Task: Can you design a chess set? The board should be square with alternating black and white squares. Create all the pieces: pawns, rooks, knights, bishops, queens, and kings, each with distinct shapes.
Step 1697:
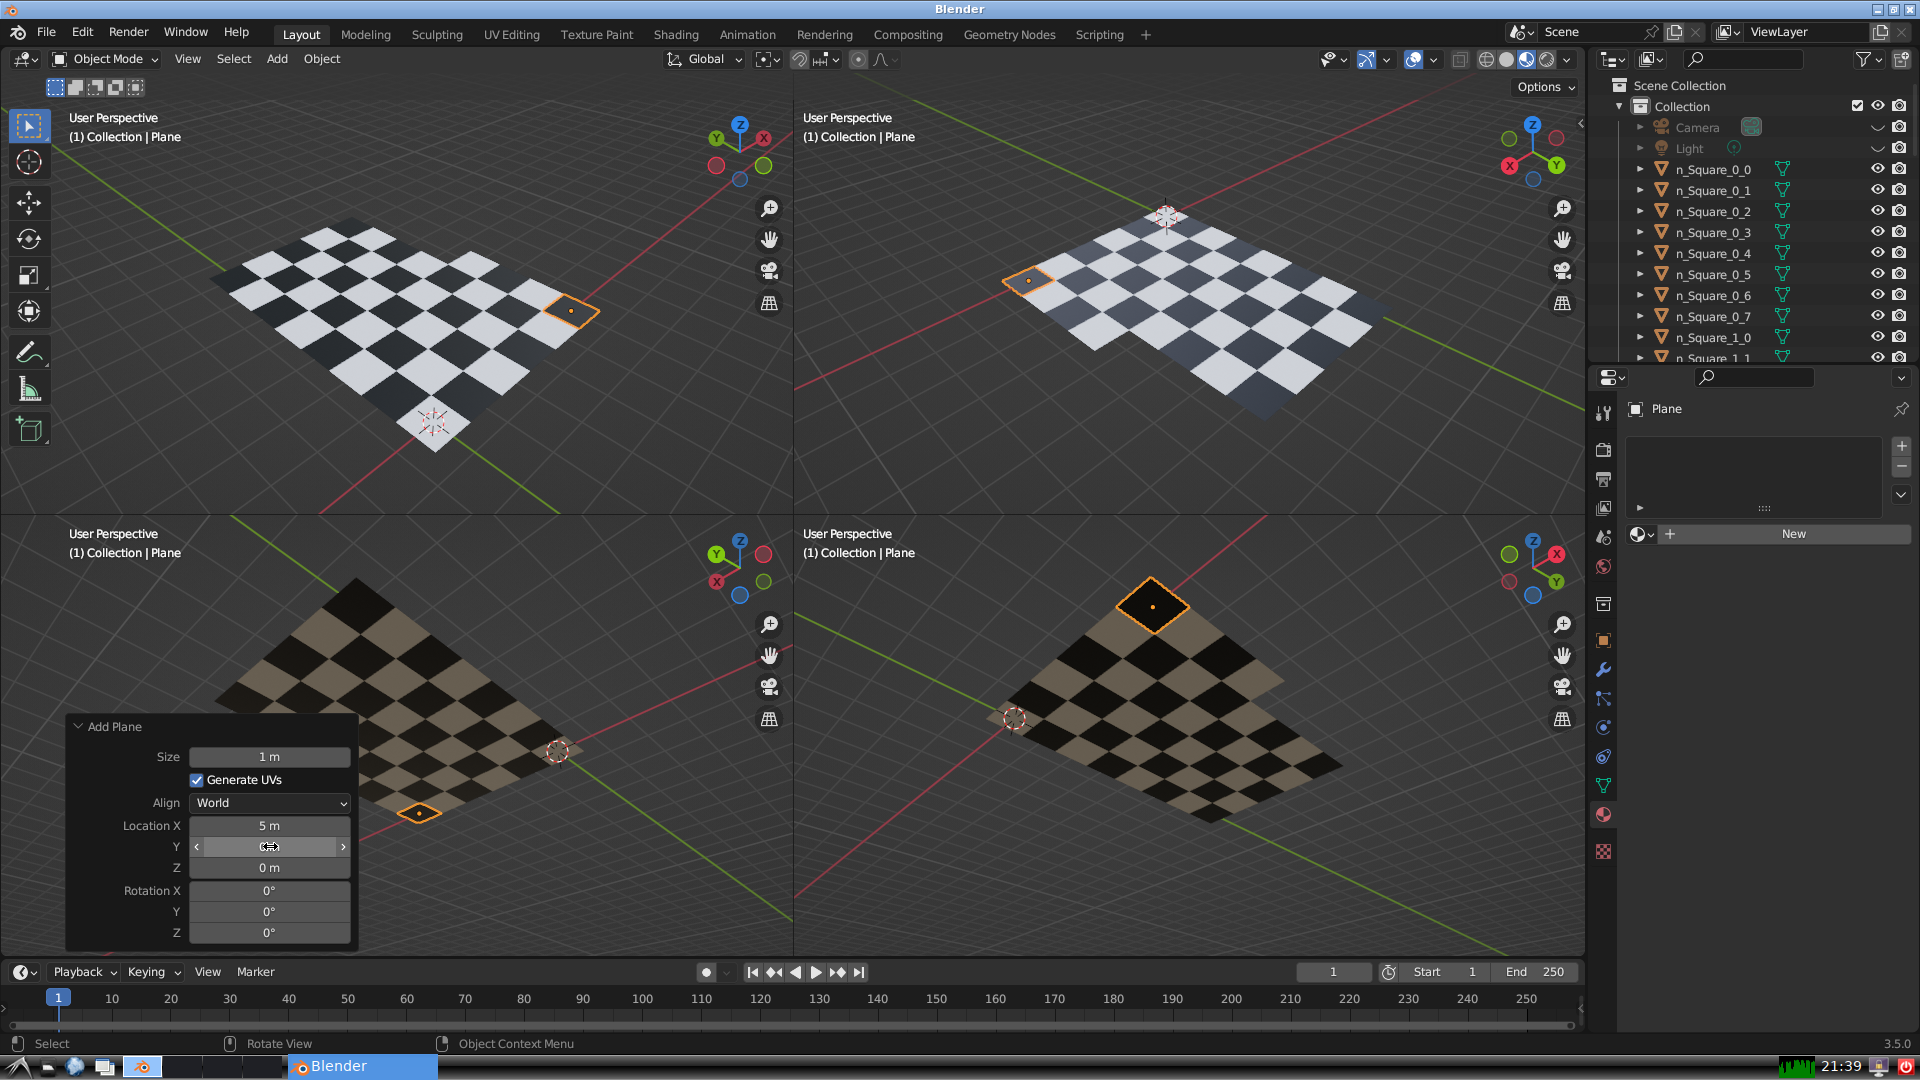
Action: click: no